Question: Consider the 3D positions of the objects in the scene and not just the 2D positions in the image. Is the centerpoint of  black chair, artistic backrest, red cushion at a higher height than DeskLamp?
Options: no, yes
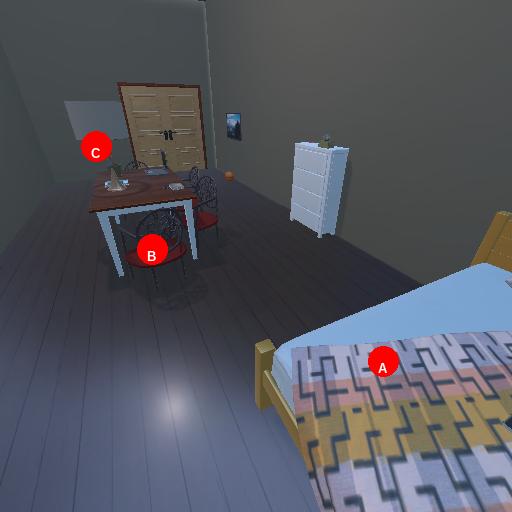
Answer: no